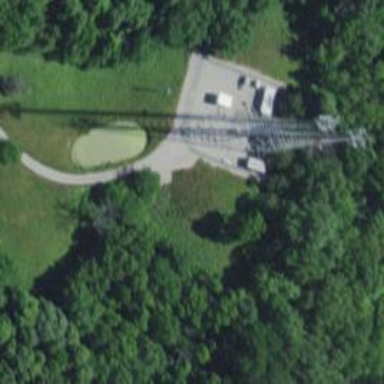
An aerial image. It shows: Communication mast tower.